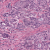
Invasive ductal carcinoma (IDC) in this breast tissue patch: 1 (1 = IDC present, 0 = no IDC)